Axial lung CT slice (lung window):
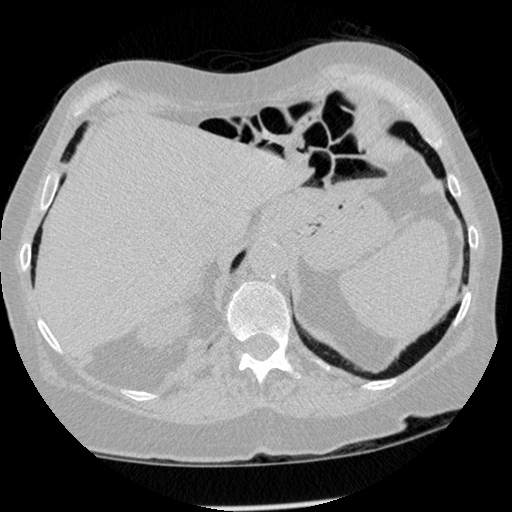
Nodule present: no